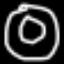
Label: donut